The plot is a Hilbert-envelope spectrum of a rotating bearing's acceleration signal, annotated with the bearing's characteristic defect frequencies. Determine the bearing's health state. Answer with exactly one of: normal, inner_race, outer_race, ball.
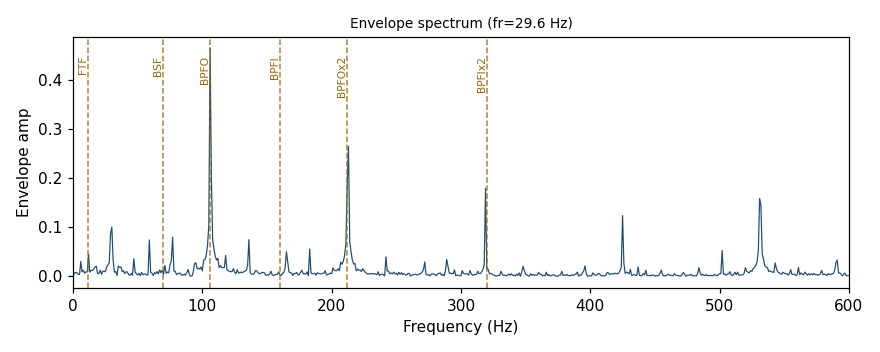
Answer: outer_race